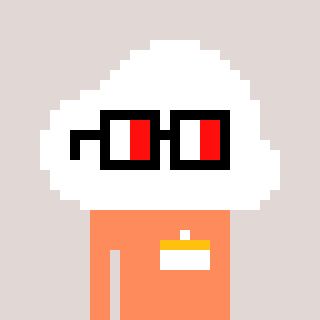
a pixel art character with square glasses with black frames and red eyes, a cloud-shaped head and a peachy-colored body on a warm background